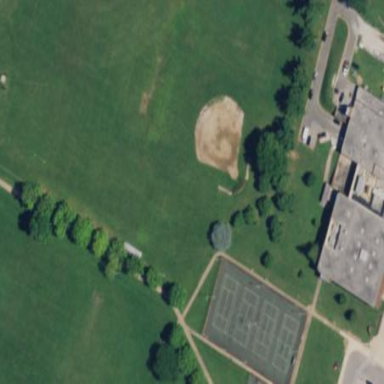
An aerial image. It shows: Baseball pitch for leisure land.